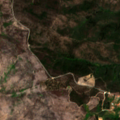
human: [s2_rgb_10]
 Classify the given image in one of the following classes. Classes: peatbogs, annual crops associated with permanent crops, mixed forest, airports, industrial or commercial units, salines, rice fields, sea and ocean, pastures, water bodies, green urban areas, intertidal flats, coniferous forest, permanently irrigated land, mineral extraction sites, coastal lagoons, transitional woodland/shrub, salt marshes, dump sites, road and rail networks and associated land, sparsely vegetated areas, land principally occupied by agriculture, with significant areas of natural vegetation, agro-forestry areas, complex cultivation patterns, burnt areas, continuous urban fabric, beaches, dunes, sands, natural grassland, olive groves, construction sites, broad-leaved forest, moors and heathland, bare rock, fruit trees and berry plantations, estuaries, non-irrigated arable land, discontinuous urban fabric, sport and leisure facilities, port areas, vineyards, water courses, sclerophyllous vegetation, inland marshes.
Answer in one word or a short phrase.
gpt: transitional woodland/shrub